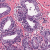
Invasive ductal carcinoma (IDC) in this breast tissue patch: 0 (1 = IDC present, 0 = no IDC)